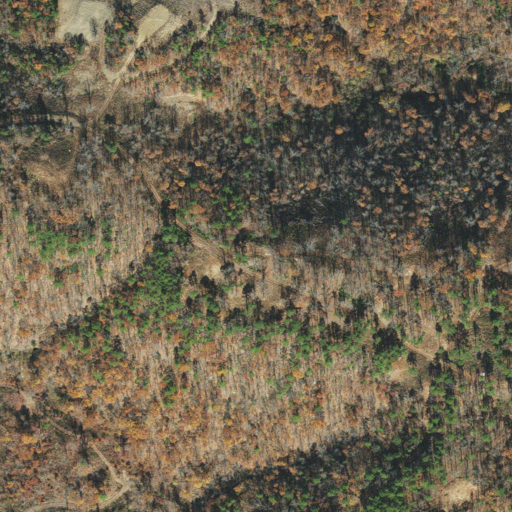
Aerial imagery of mountain in Arkansas named Tater Hill containing deciduous forest, mixed forest, shrub, evergreen forest, and grassland